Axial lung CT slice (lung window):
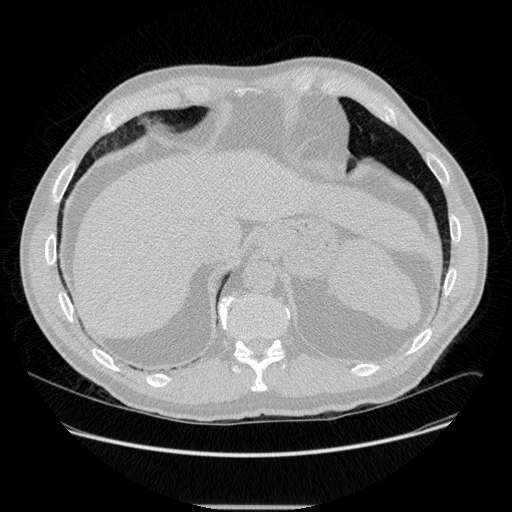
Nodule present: no